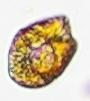
Label: Akashiwo